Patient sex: M
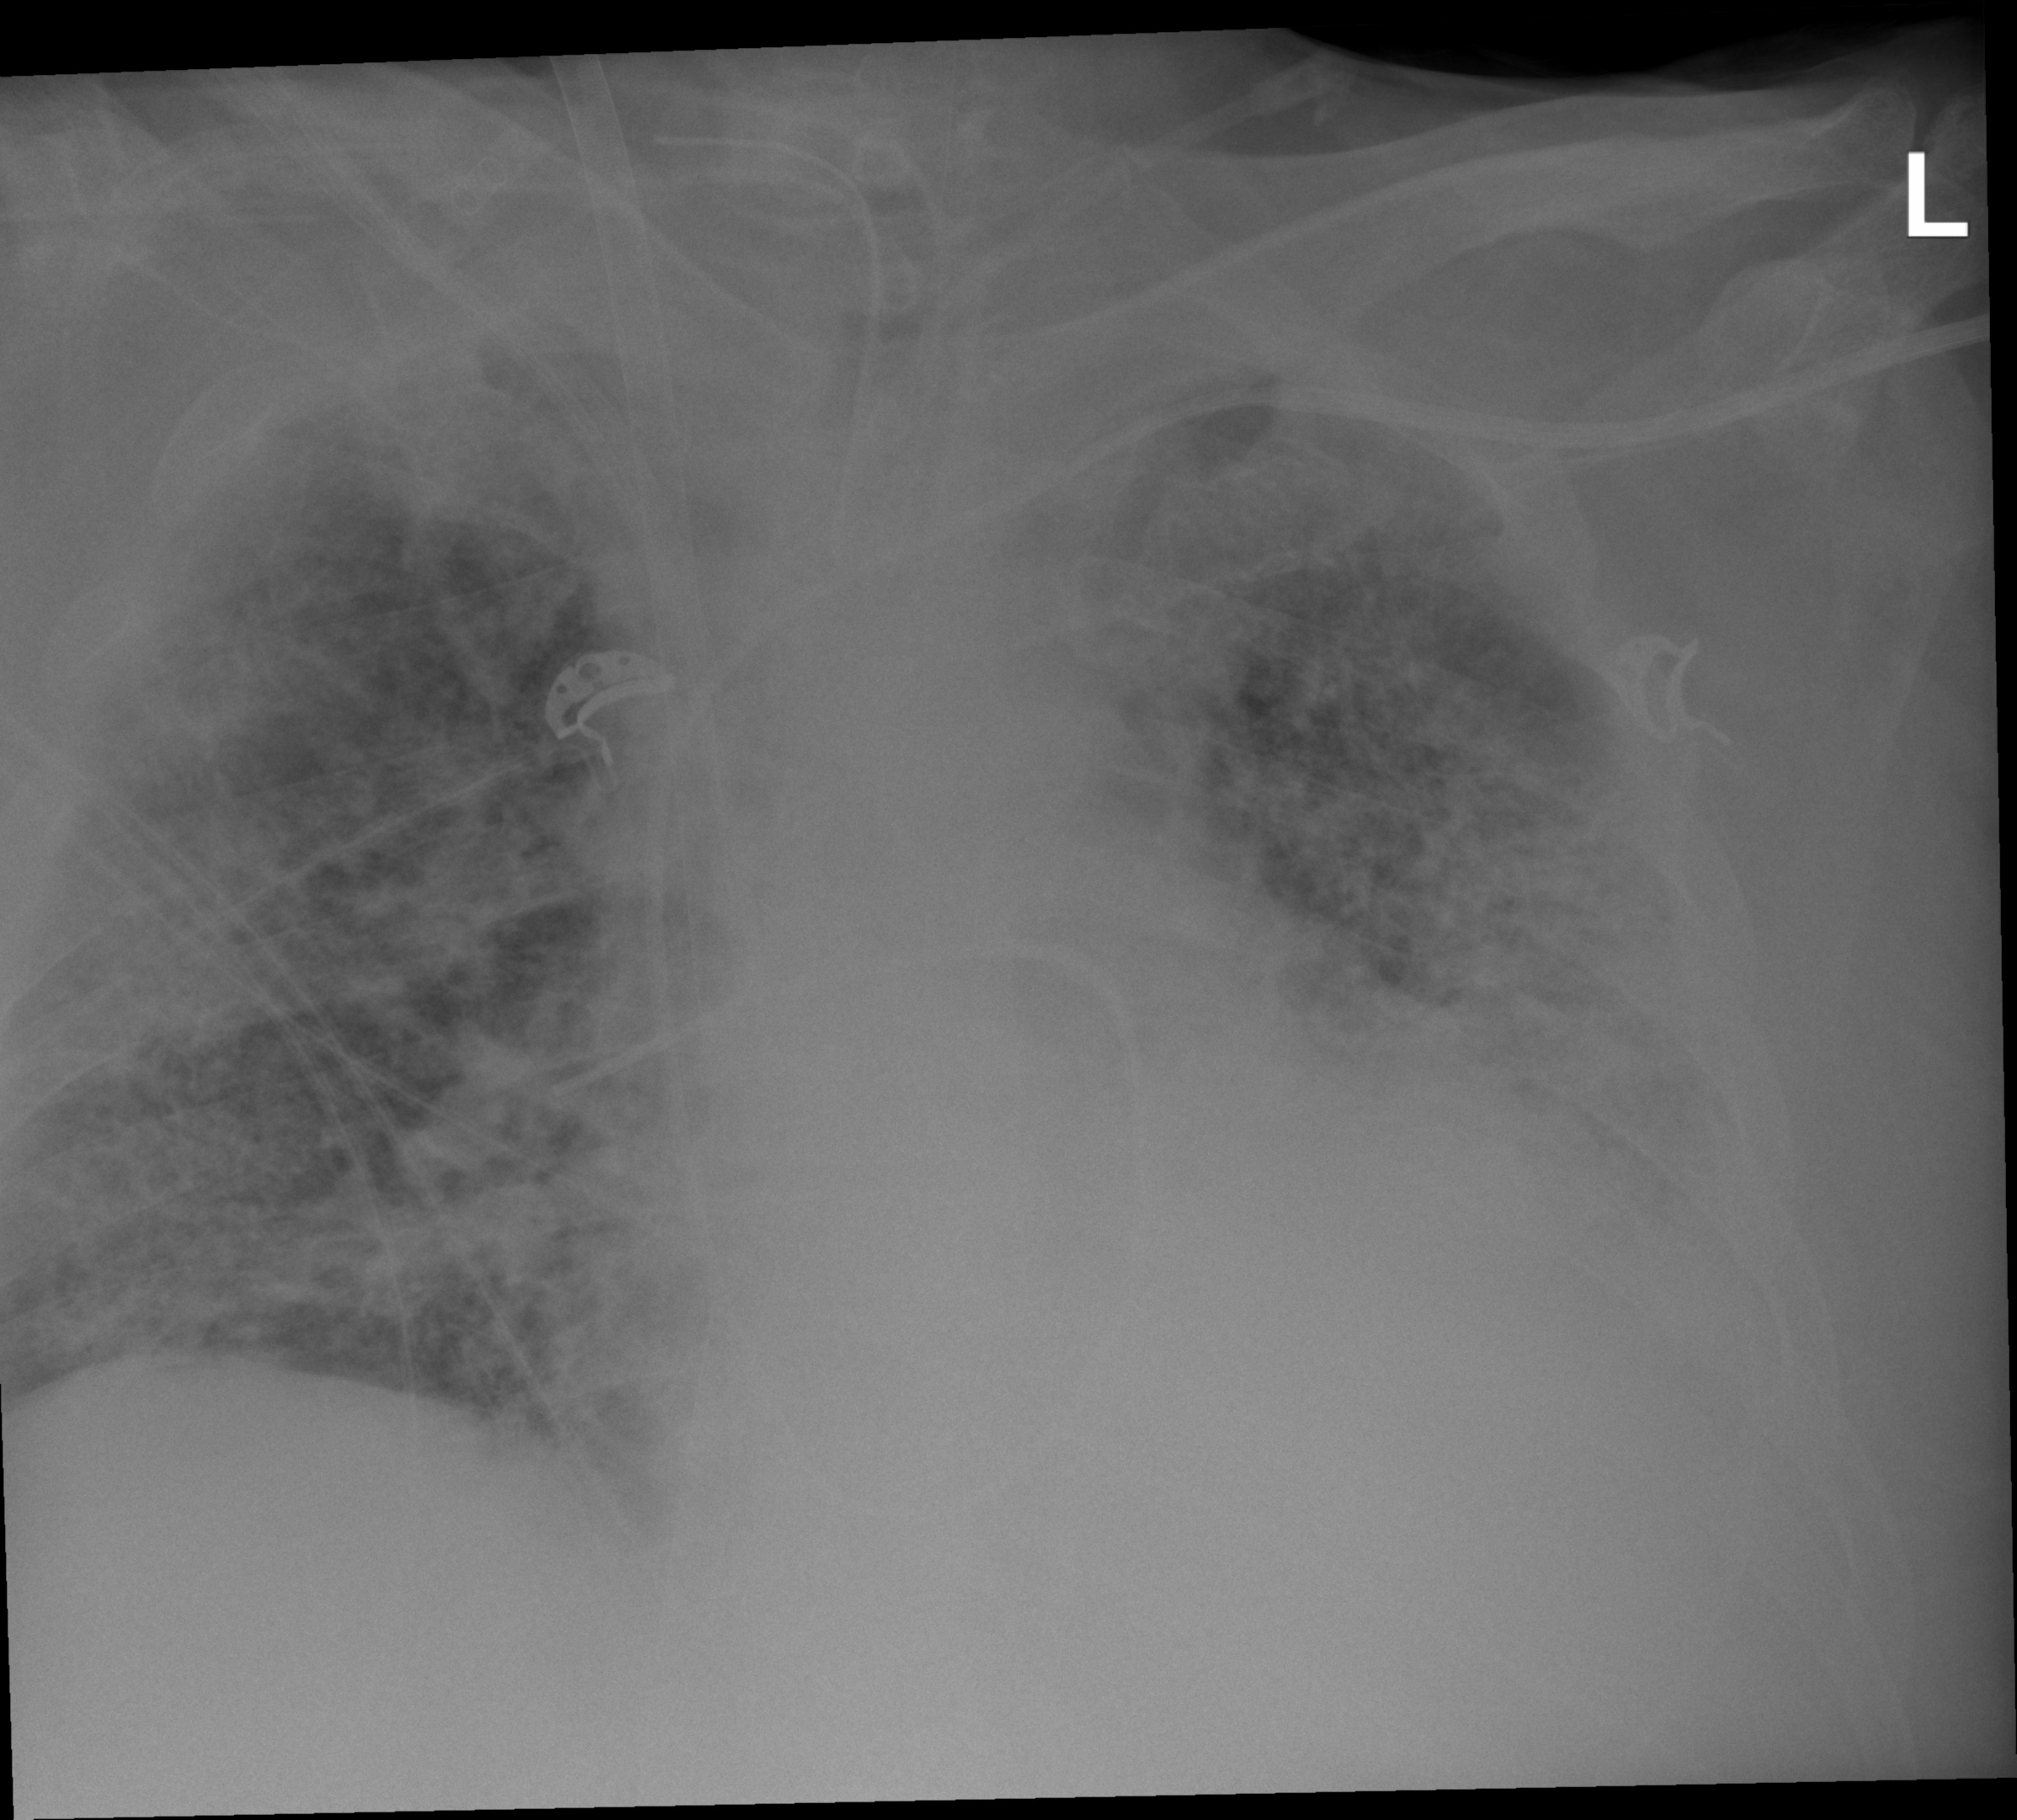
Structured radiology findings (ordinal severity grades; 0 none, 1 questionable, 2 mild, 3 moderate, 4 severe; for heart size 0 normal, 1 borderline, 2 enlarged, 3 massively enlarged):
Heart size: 2
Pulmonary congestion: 3
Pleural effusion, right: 0
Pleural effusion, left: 3
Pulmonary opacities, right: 4
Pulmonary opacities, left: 4
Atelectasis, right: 3
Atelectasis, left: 3